Question: I'm trying to merge multiple worksheets into one summary sheet.
Each Worksheet has the name 'Table #number', for example 'Table 1', 'Table 2' etc. The layout of each sheet is identical. Data range is columns 'A1 : N13'.
This function doesn't work: '=SUM('Table 1':'Table 25'!$A$1:$N$13)'.
How do I use 'VBA' to amalgamate this data?

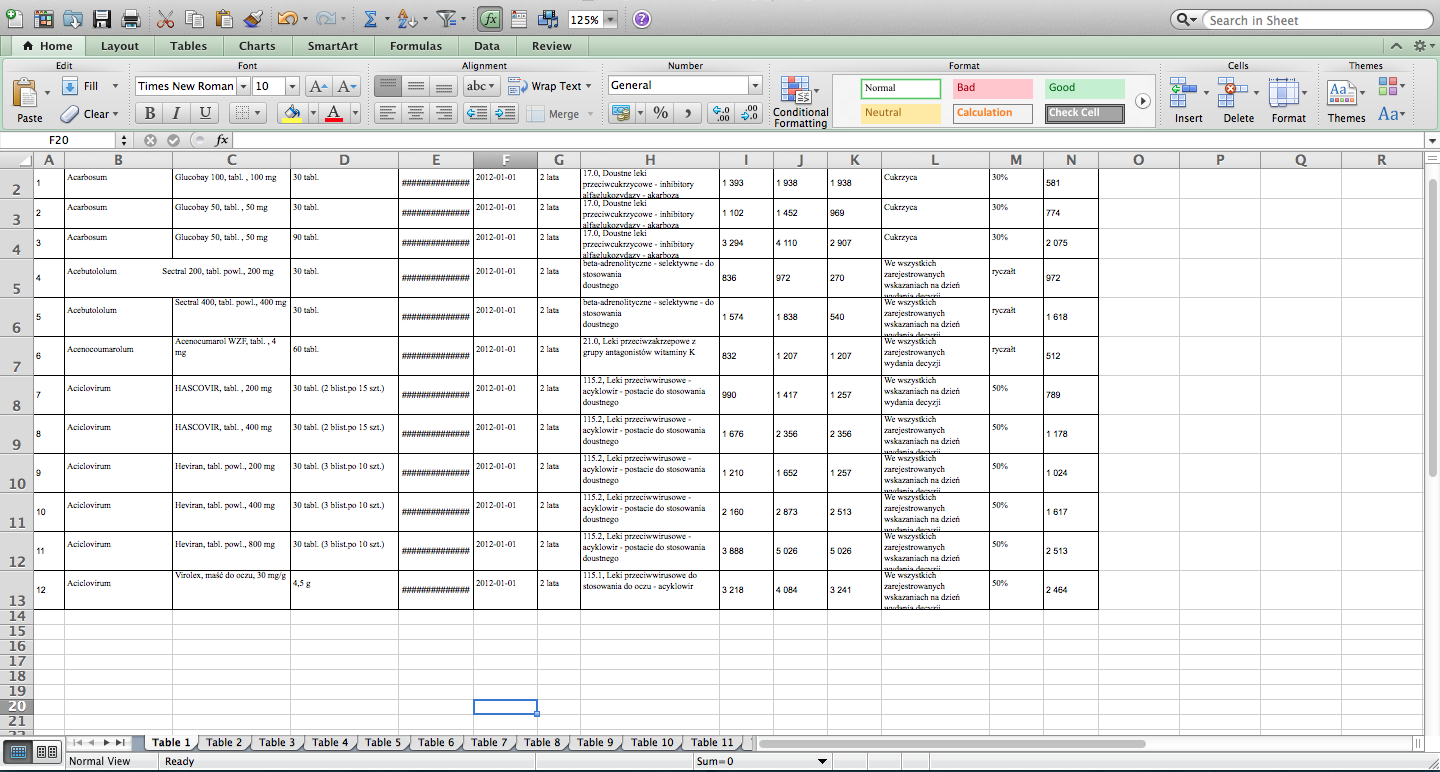
Answer: This is a simplified example:
'''
Option Explicit
Sub amalgamateData()
'initialise result variable
Dim myResult As Double
myResult = 0
'loop through sheets to get the sum
Dim wks As Excel.Worksheet 'loop control variable
For Each wks In Excel.ThisWorkbook.Worksheets
If Left(wks.Name, 5) = "Table" Then ' only the "Table" sheets
With wks
Dim rngTarget As Range
myResult = myResult + Excel.Application.WorksheetFunction.Sum(.Range("A1:N13"))
End With
End If
Next
'add result to sheet "Result"
Excel.ThisWorkbook.Sheets("Result").Range("A1") = myResult
End Sub
'''
My starting point was this <URL>
As Siddharth saud - there loads of references for you on SO <URL>